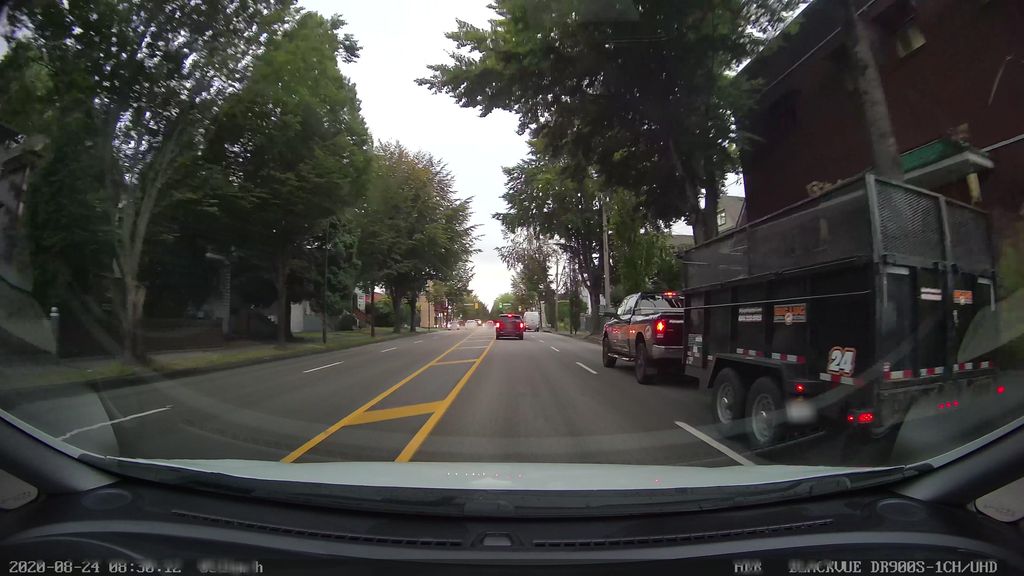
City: vancouver